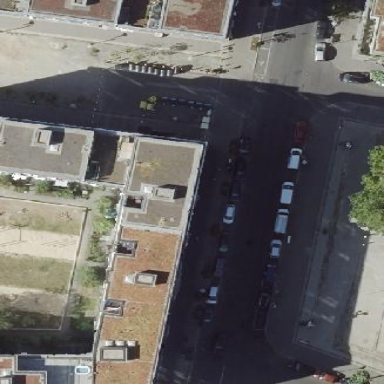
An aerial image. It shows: Residential building with flat roof.